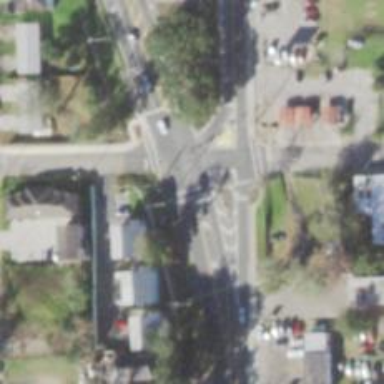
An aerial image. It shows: Marked crossing with lines on the road.